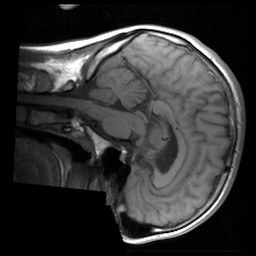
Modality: T1w
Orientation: sagittal
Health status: ill
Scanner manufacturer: siemens
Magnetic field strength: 1.5 T
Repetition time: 0.4 s
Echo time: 0.014 s